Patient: sex M, age 60
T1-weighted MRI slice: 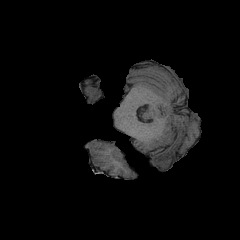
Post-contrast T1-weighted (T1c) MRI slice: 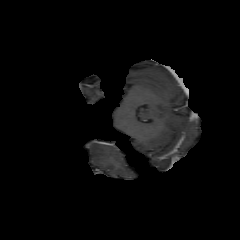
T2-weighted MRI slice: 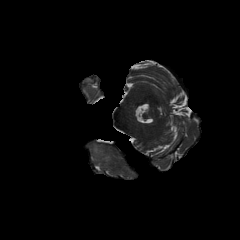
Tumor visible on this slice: yes
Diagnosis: Glioblastoma, IDH-wildtype
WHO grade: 4